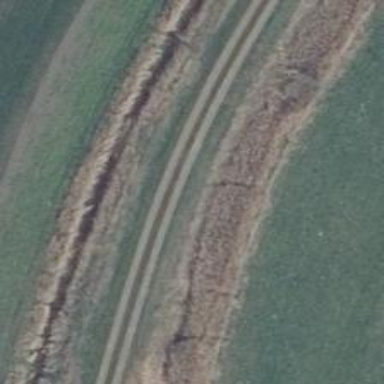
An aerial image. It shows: Track road with grade4 tracktype.